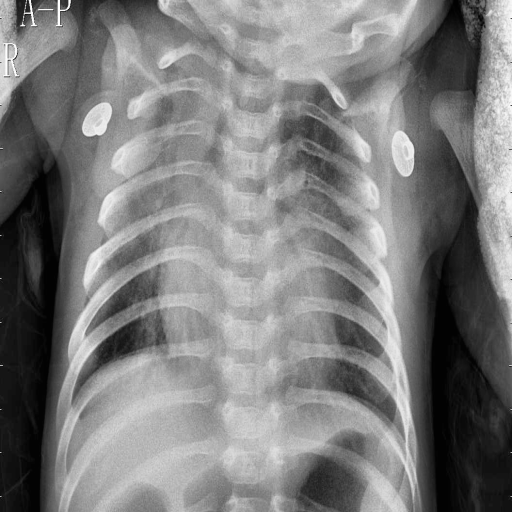
Finding: PNEUMONIA